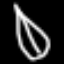
Label: leaf